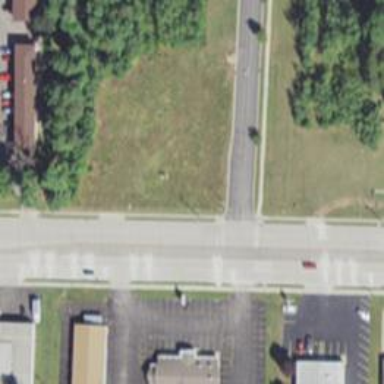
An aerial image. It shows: Stop road.